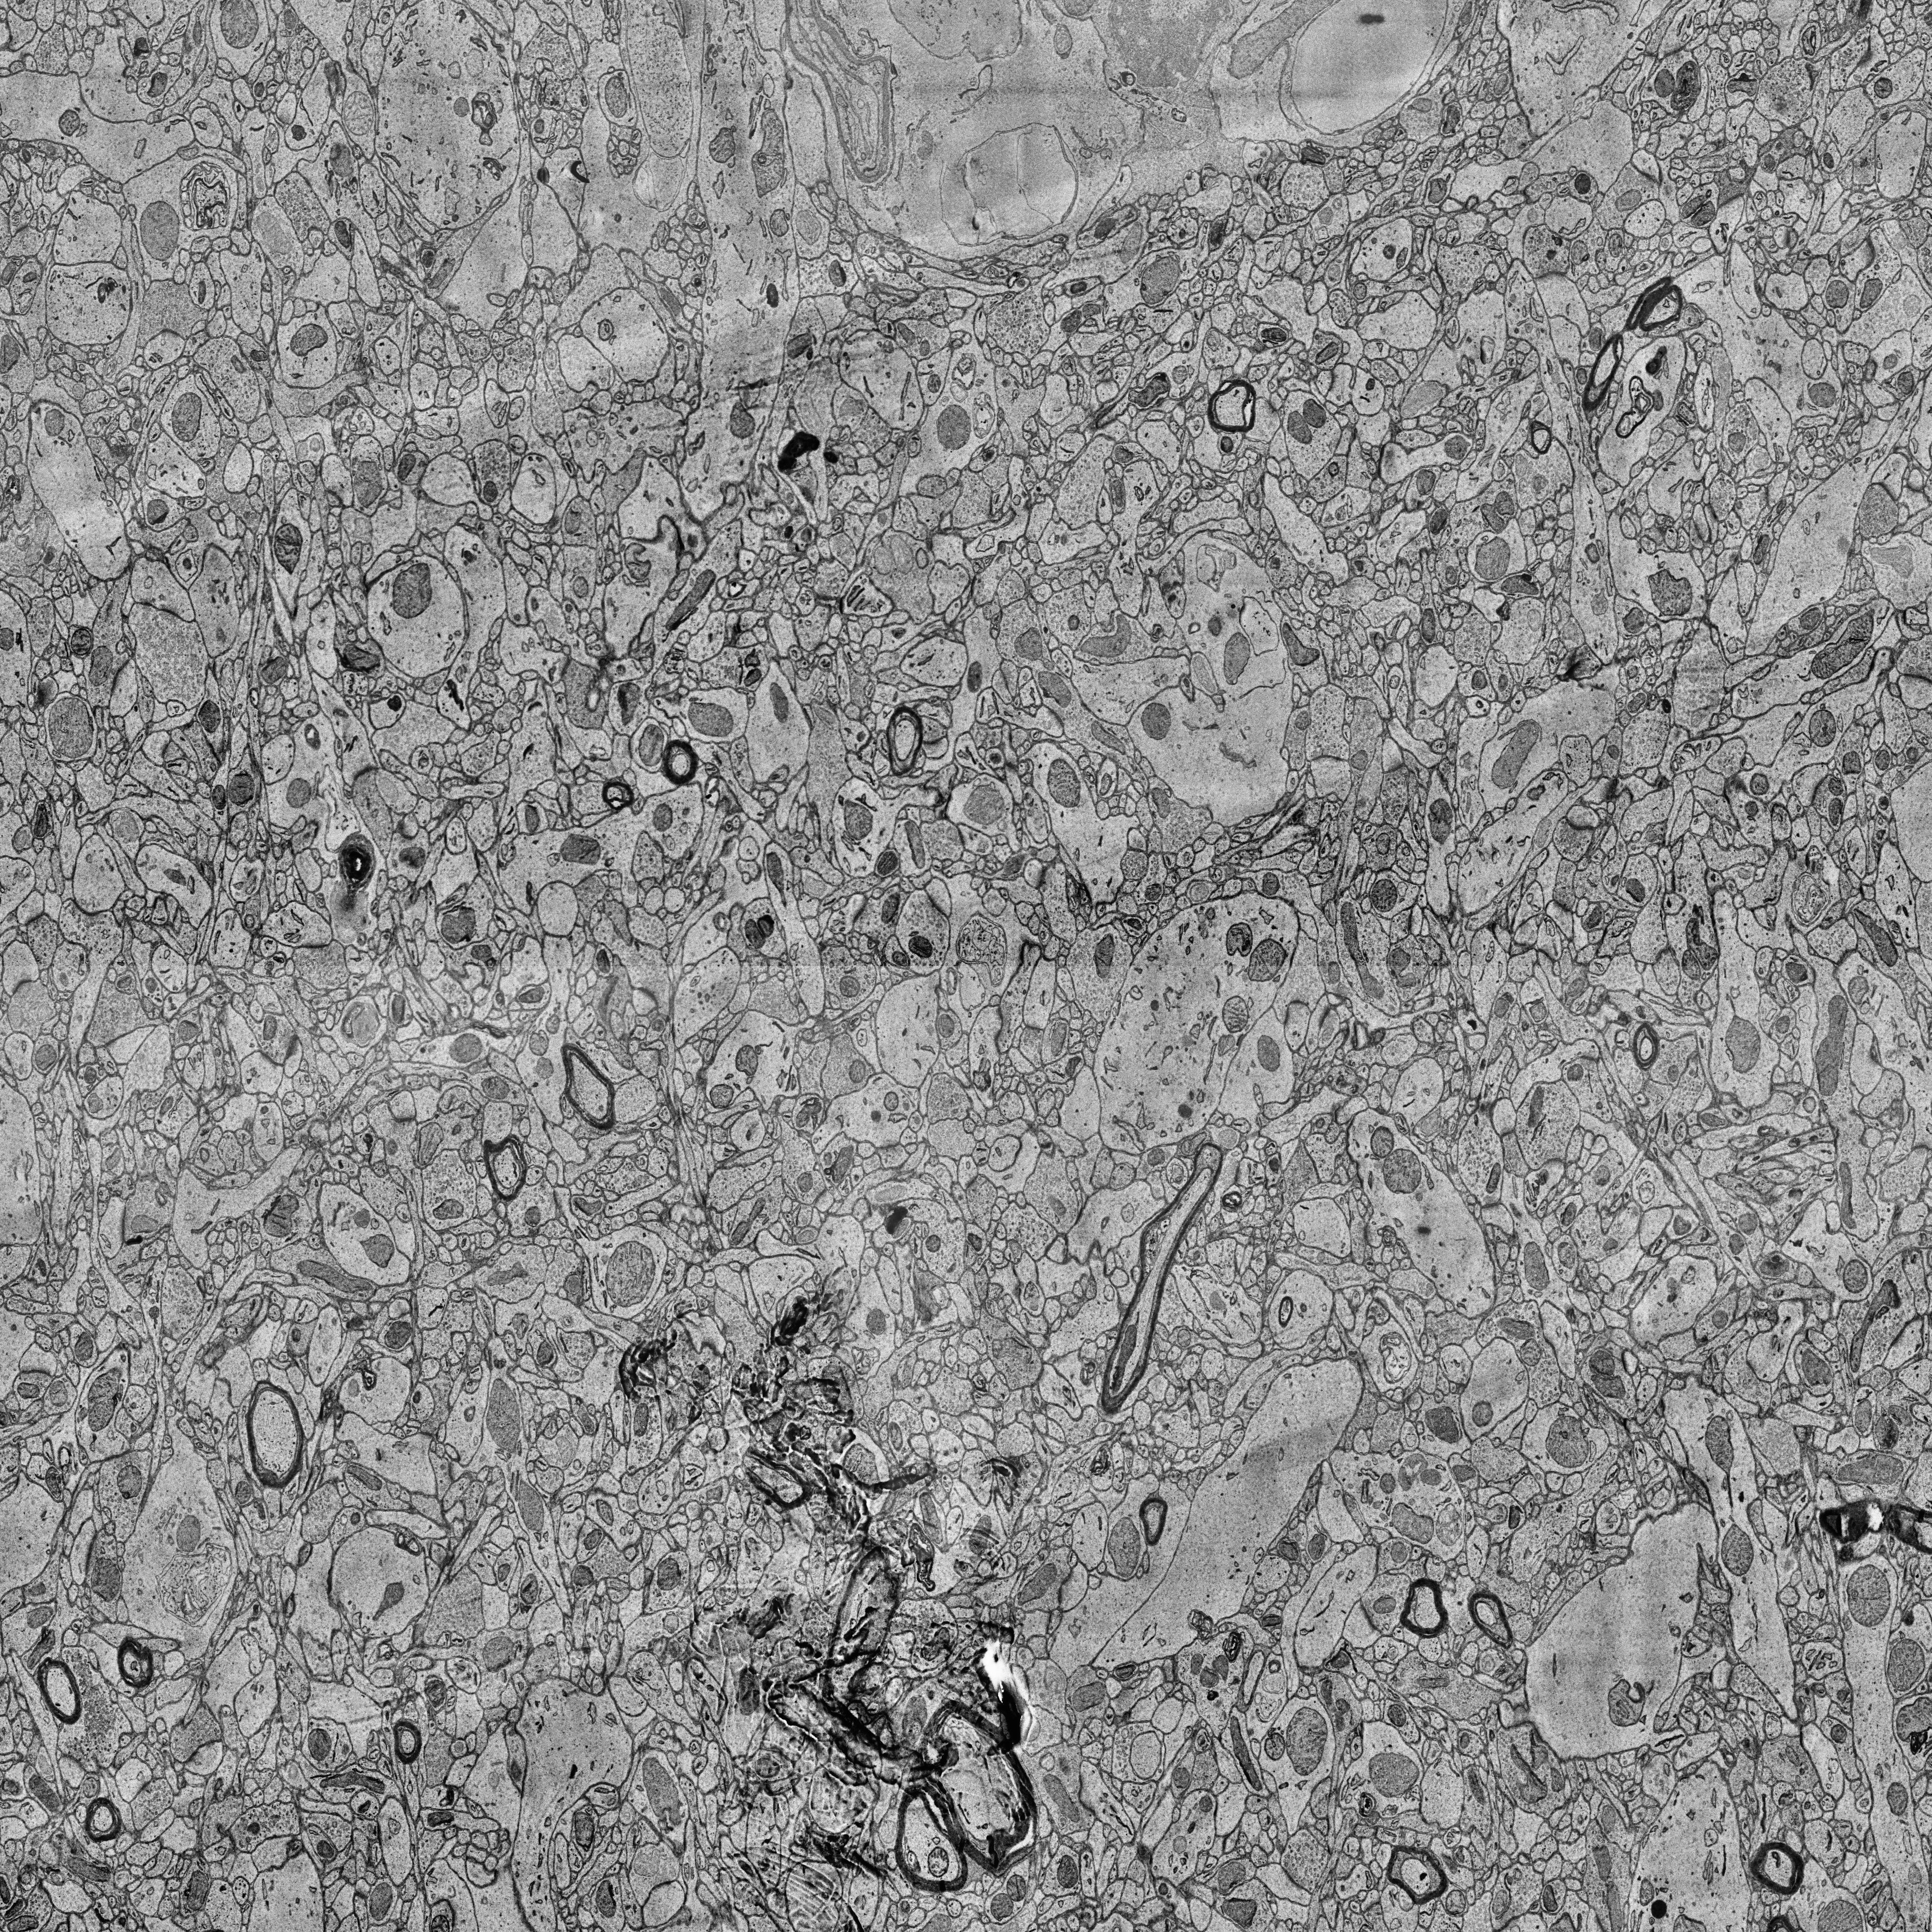
Electron microscopy slice of human cortex tissue
Slice depth (z): 118
Mitochondria instances in slice: 509